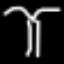
Label: palm tree